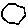
Label: hexagon